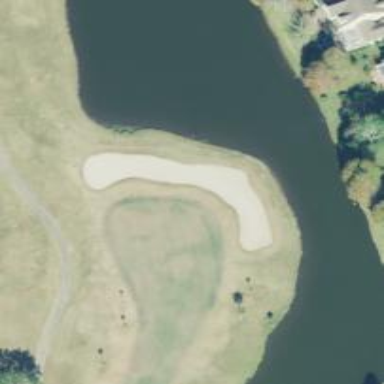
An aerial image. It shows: Golf hole.